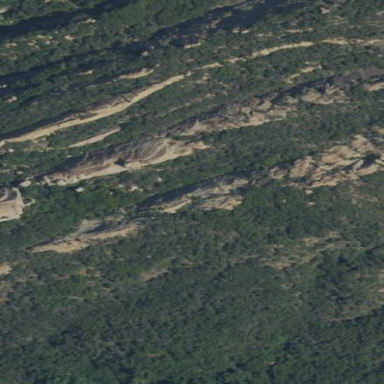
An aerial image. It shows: Landscape dominated by bare rock.